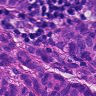
Metastatic tissue present: yes